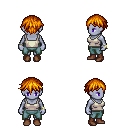
a pixel art fantasy rpg character, female body template, dark elf, purple skin, white pirate shirt, teal pants, dark blonde short bangs hairstyle, bracelets, brown shoes, four views (front, back, left, right), 2x2 character sprite sheet, small pixel art, hard edges, no anti-aliasing